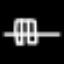
Label: pants